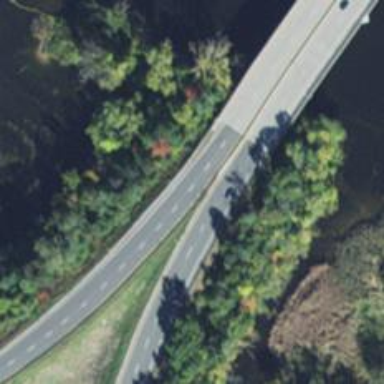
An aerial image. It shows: Asphalt trunk highway.